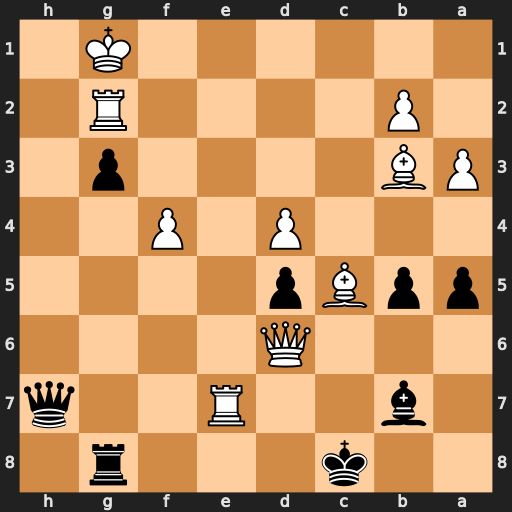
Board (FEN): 2k3r1/1b2R2q/3Q4/ppBp4/3P1P2/PB4p1/1P4R1/6K1
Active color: b
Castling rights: -
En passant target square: -
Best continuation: Qb1+ Bd1 Qxd1+ Re1 Qxe1#